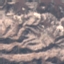
Label: HerbaceousVegetation